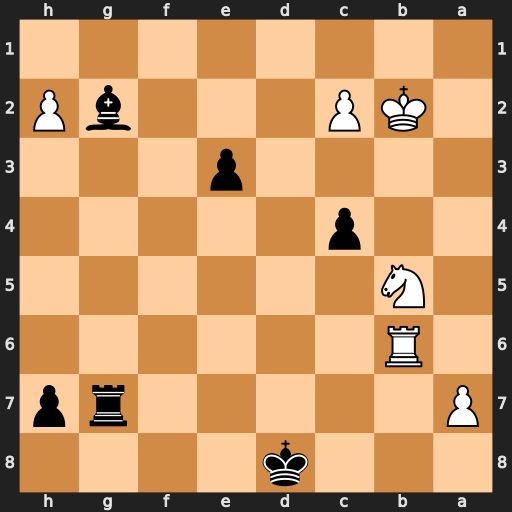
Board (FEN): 3k4/P5rp/1R6/1N6/2p5/4p3/1KP3bP/8
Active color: b
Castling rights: -
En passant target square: -
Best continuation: e2 Re6 Re7 Rxe2 Rxe2